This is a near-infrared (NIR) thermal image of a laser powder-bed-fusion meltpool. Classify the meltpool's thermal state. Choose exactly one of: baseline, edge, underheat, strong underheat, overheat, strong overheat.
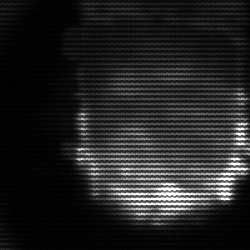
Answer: baseline